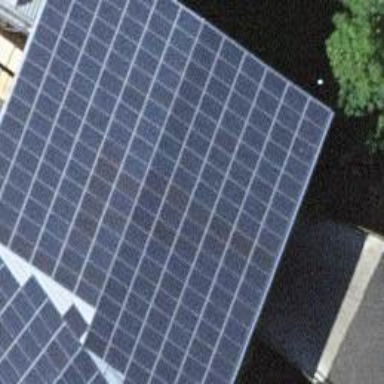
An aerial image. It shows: Solar power generator utilizing photovoltaic technology with solar photovoltaic panels.